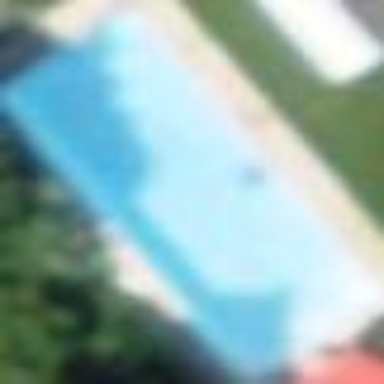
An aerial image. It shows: Outdoor swimming pool on leisure land.